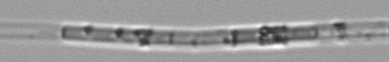
Label: Leptocylindrus